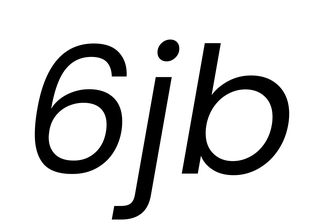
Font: Poppins-Italic